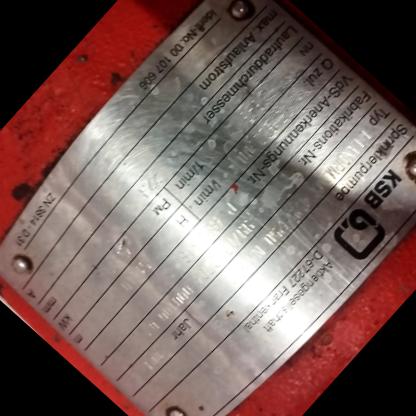
Klasa: tabliczka-znamionowa